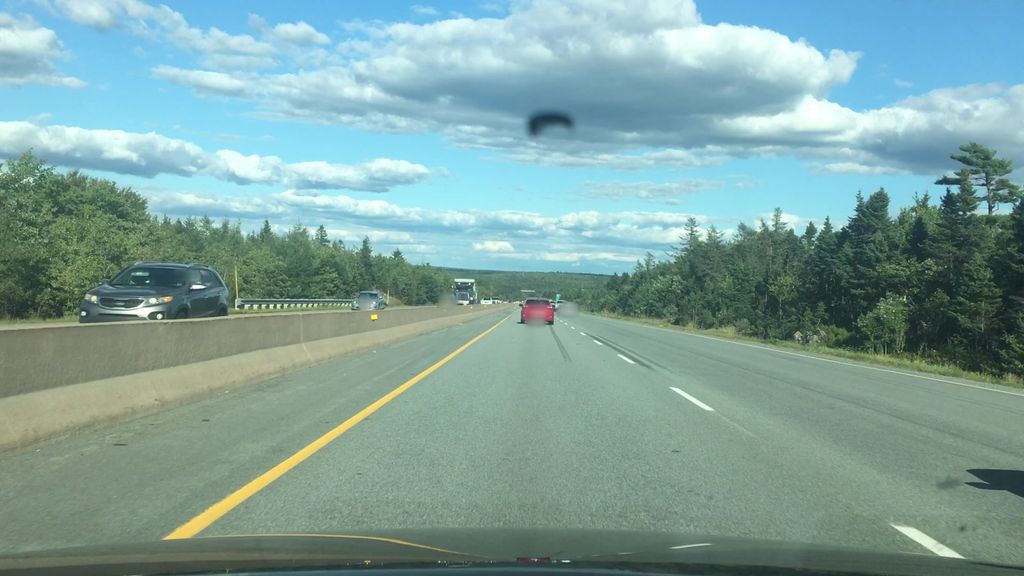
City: halifax